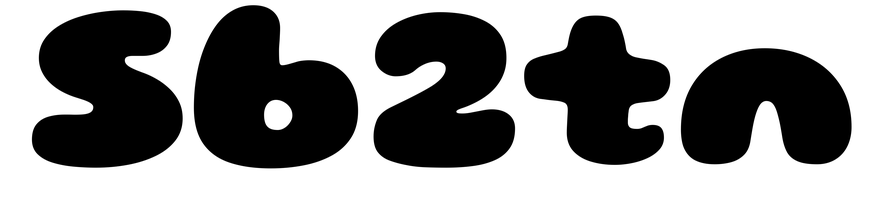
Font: Gluten_Black